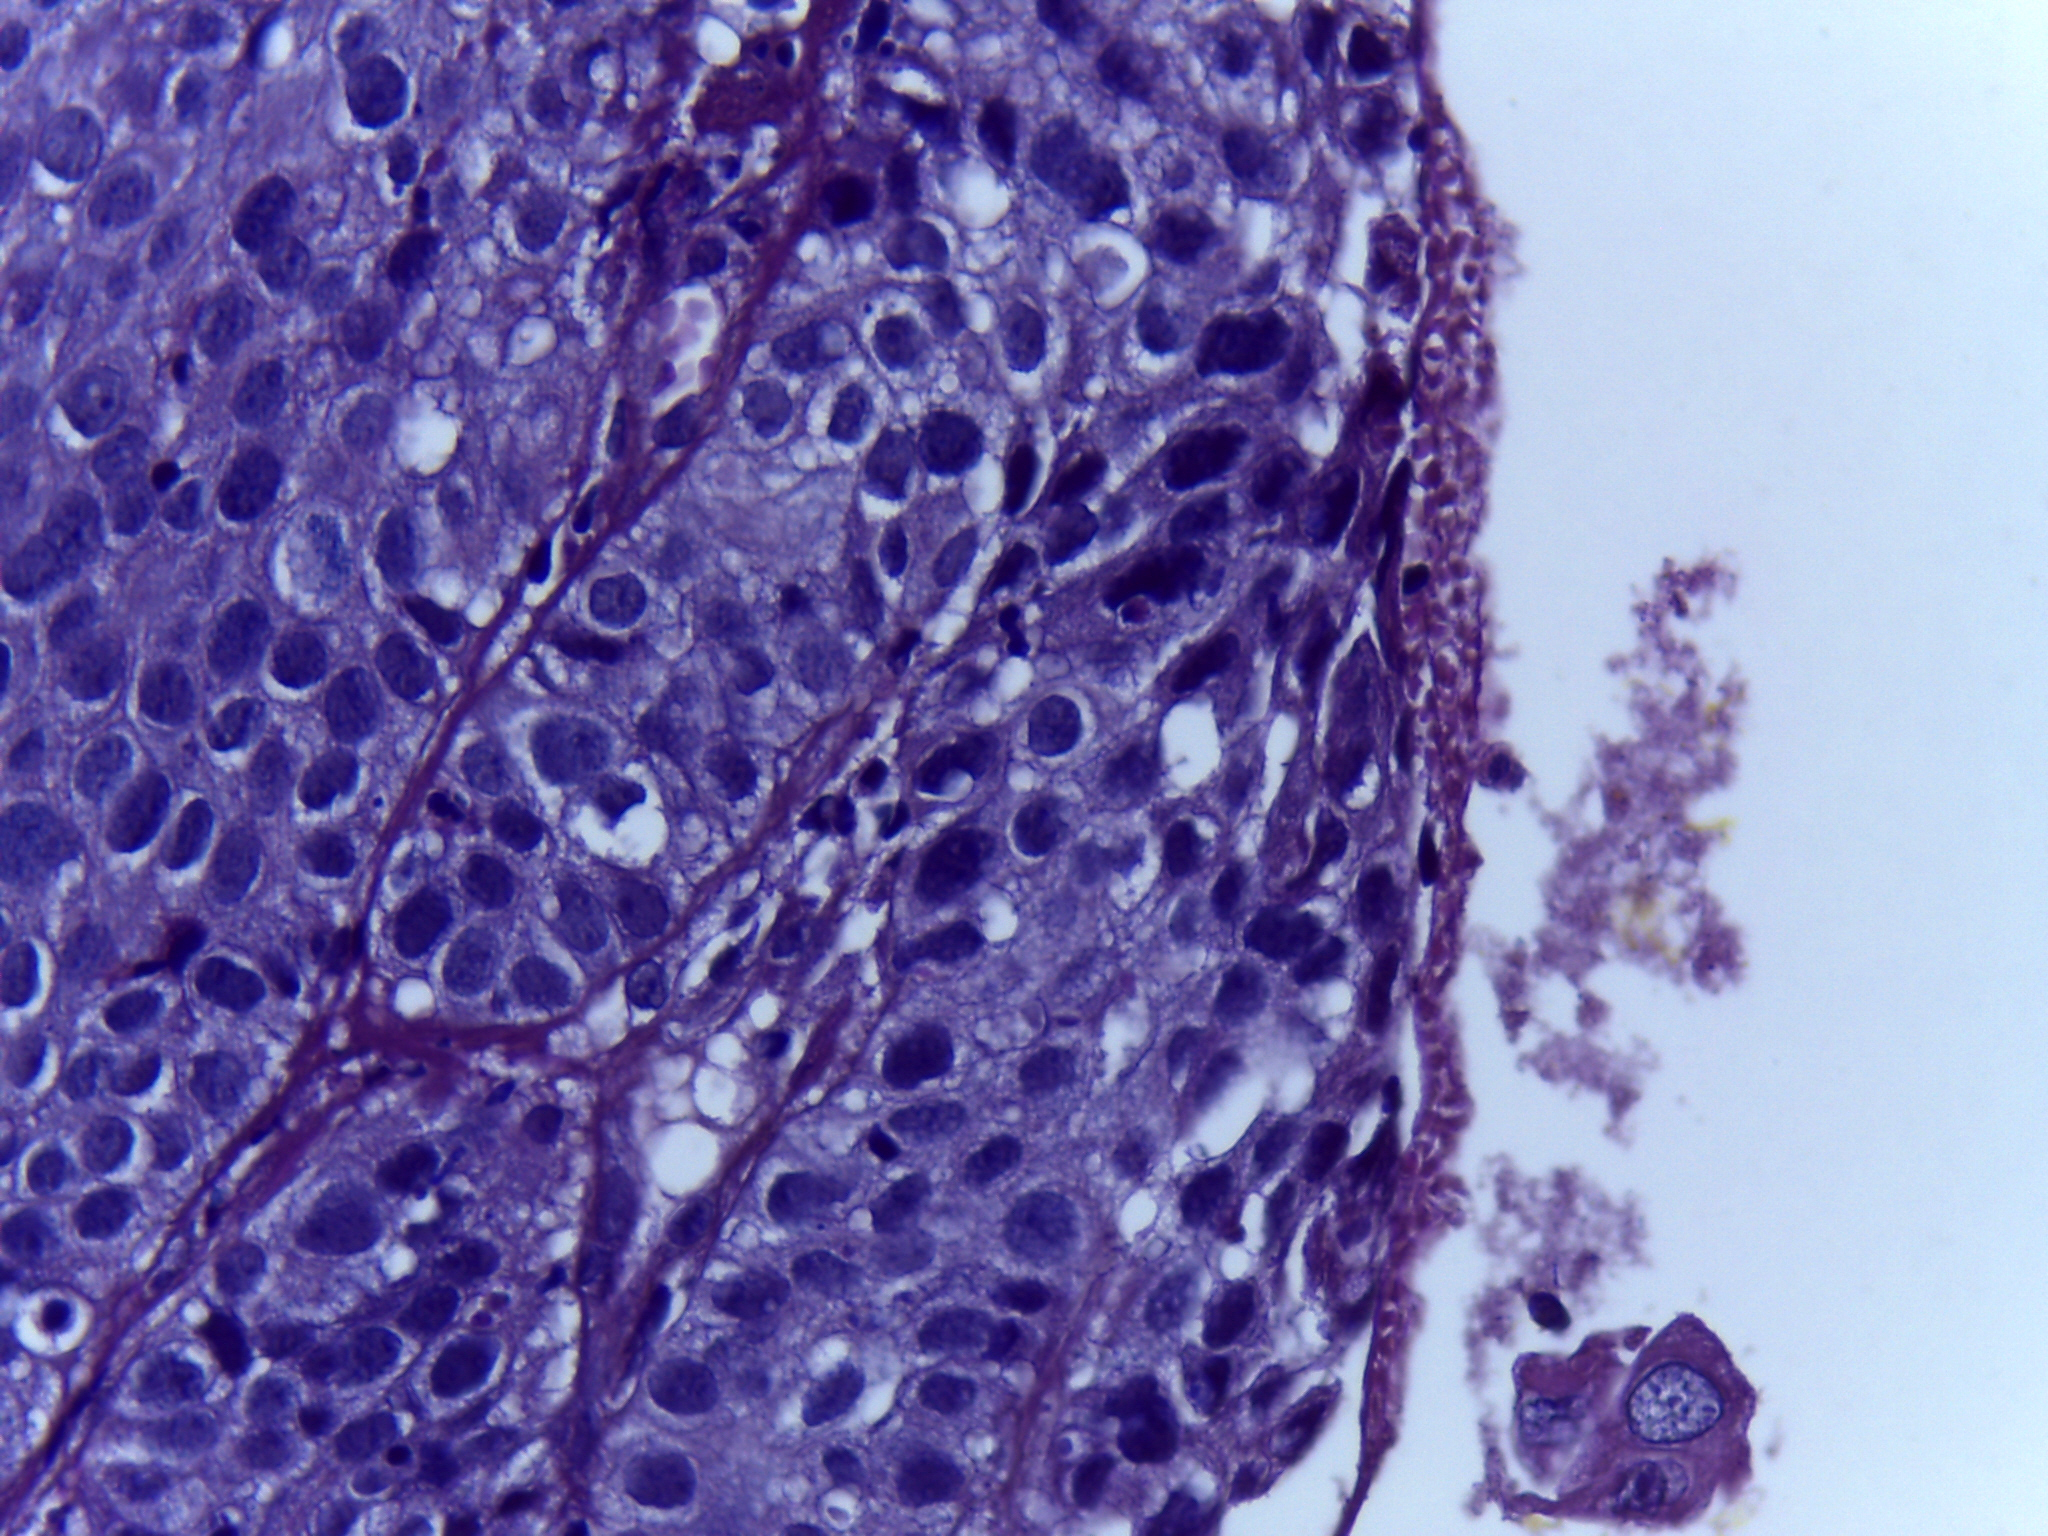
Diagnosis: OSCC